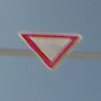
Verkehrszeichen: VorfahrtGewaehren
Umgebung: Outdoor, Beach
Tageszeit: Midday
Wetter: PartlyCloudy
Licht: Natural
Jahreszeit: NotSpecified
Kontrast: HighContrast